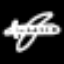
Label: airplane